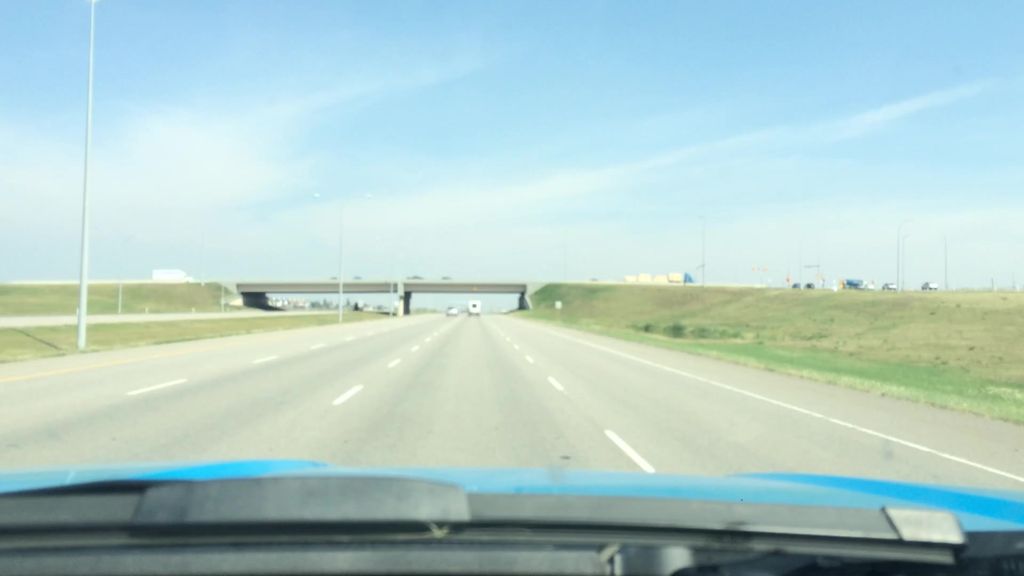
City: calgary